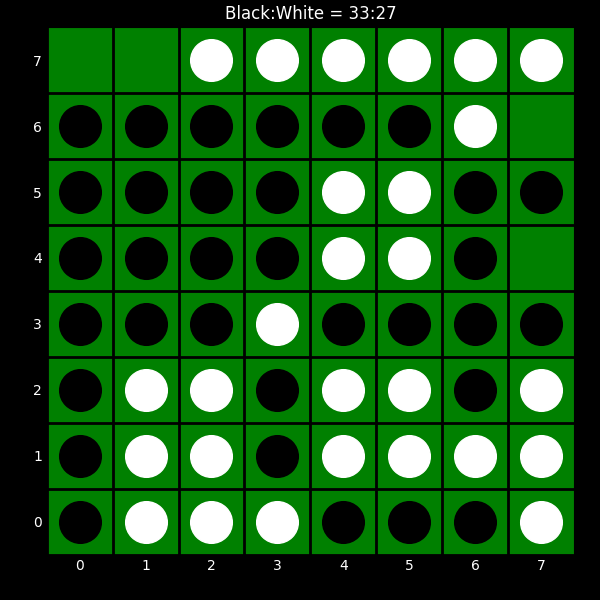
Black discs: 33
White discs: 27